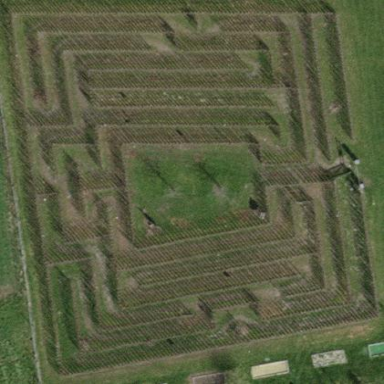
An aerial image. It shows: Maze attraction.